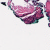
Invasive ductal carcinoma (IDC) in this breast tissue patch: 0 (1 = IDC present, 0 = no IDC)